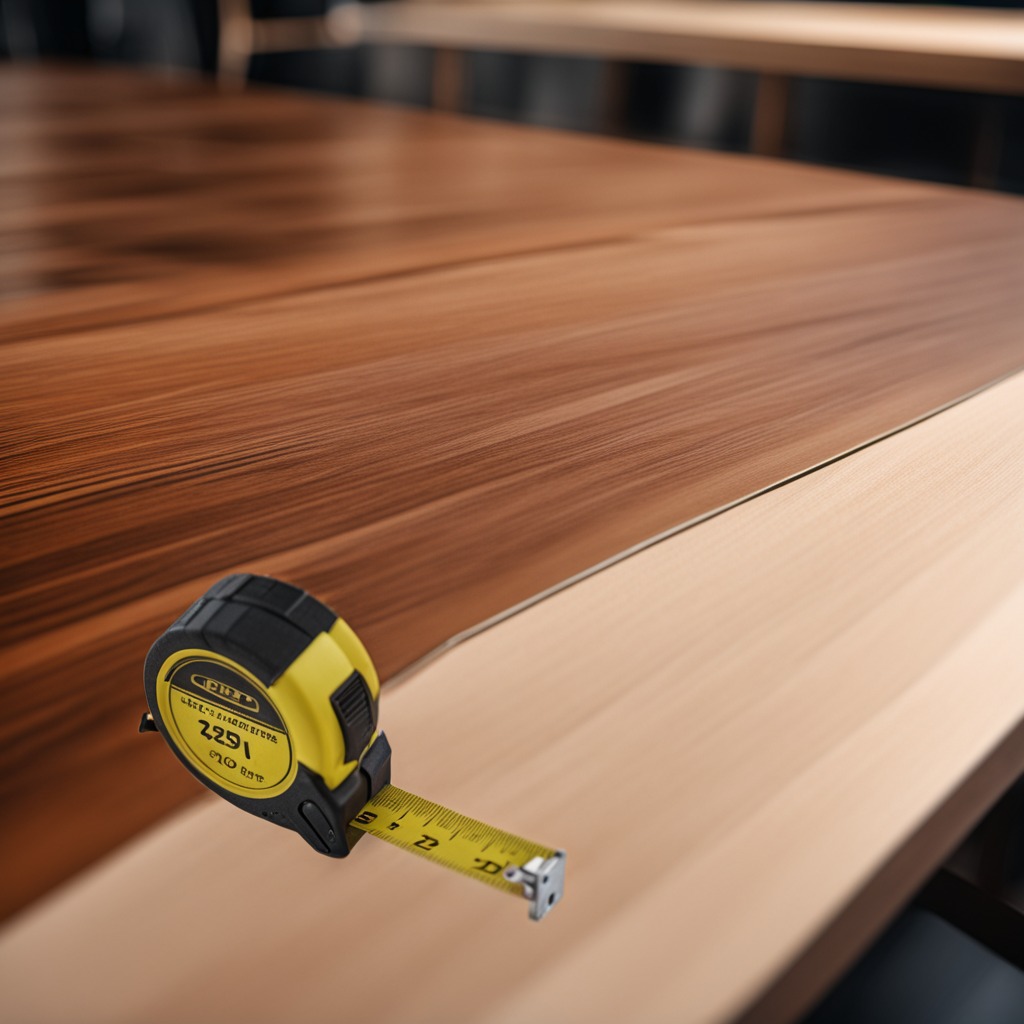
A measuring tape lies on the wooden table.